Aerial crown-view tile of a tropical tree (Barro Colorado Island, Panama), acquired 20250715:
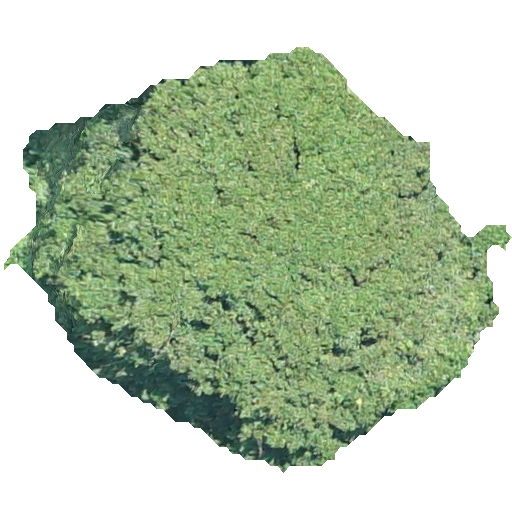
Species: Prioria copaifera
GBIF accepted scientific name: Prioria copaifera
Crown area: 204.372 m²